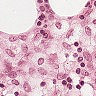
Metastatic tissue present: no